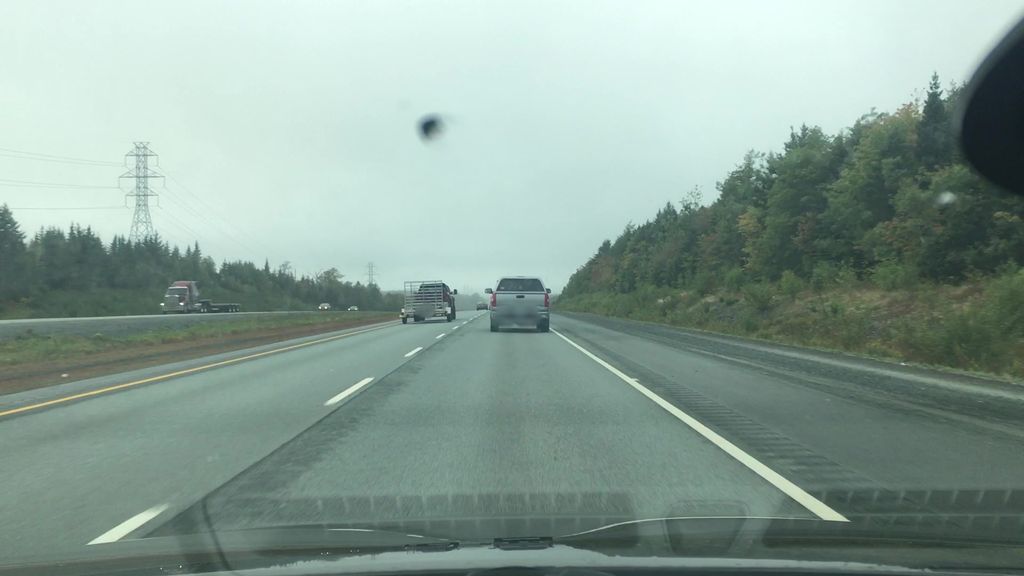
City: halifax